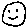
Label: smiley face